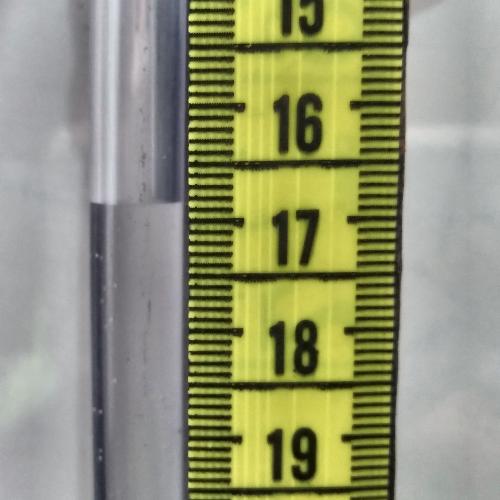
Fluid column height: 16.8 cm